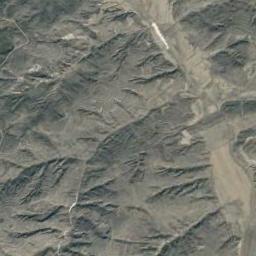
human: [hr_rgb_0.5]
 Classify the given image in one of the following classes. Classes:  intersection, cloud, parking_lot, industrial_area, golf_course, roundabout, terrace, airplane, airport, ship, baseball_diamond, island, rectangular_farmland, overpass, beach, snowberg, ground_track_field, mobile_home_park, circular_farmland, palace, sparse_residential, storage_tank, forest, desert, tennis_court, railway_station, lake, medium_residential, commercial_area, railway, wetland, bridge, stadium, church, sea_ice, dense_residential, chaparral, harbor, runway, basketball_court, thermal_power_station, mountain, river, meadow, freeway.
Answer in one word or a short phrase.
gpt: mountain